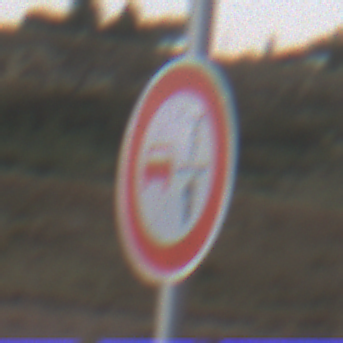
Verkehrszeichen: VerbotUeberholenEinspurigeFahrzeuge
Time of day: SunriseSunset
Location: Outdoor (RoadRail)
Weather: PartlyCloudy
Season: NotSpecified
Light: Natural